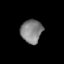
Tissue: lung
Cell type: Fibroblasts
Senescence score: 0.5997
Nuclear area (px): 495
Mean DAPI intensity: 129.446